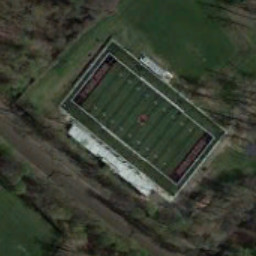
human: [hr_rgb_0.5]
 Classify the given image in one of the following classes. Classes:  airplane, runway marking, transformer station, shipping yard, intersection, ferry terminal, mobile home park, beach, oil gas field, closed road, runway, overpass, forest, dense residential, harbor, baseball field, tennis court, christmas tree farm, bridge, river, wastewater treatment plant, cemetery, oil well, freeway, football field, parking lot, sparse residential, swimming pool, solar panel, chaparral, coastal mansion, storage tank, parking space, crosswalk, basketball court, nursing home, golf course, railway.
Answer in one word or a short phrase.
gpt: football field